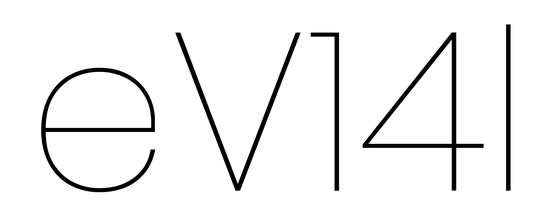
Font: Poppins-Thin